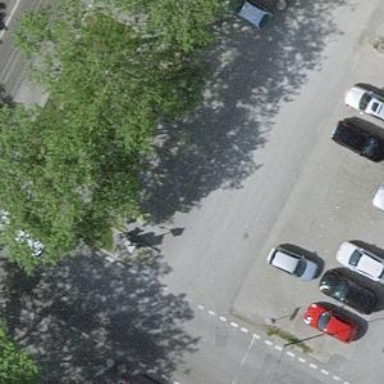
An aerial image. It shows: Parking space.